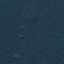
Land use / land cover class: Forest